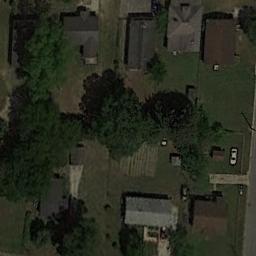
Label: medium_residential